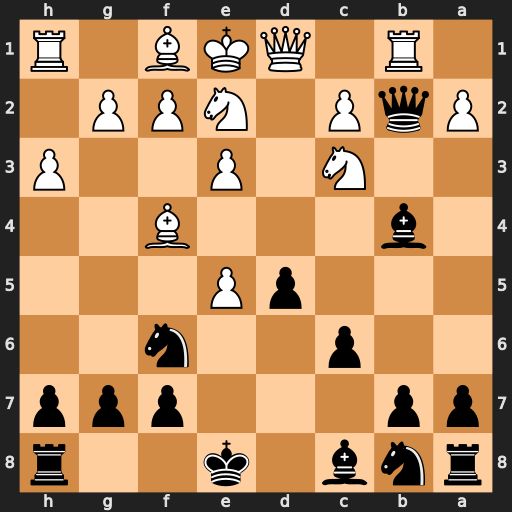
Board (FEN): rnb1k2r/pp3ppp/2p2n2/3pP3/1b3B2/2N1P2P/PqP1NPP1/1R1QKB1R
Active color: b
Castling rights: Kkq
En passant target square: -
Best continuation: Bxc3+ Nxc3 Qxc3+